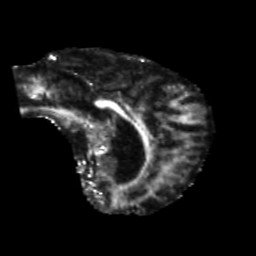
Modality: FA
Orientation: sagittal
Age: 75
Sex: male
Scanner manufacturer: siemens
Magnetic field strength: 3 T
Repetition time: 5.25 s
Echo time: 0.08 s